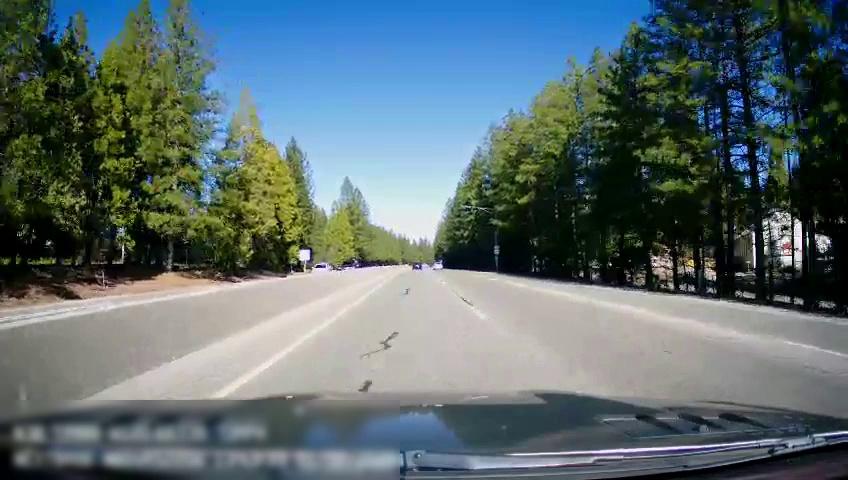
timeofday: Day
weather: Sunny
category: Drivable Space
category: Drivable Space
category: Vehicles | Car
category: Vehicles | Car
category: Vehicles | Car
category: Lanes | Alternate Lane
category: Lanes | Current Lane
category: Lanes | Alternate Lane
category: Lanes | Alternate Lane
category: Lanes | Opposite Lane